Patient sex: F
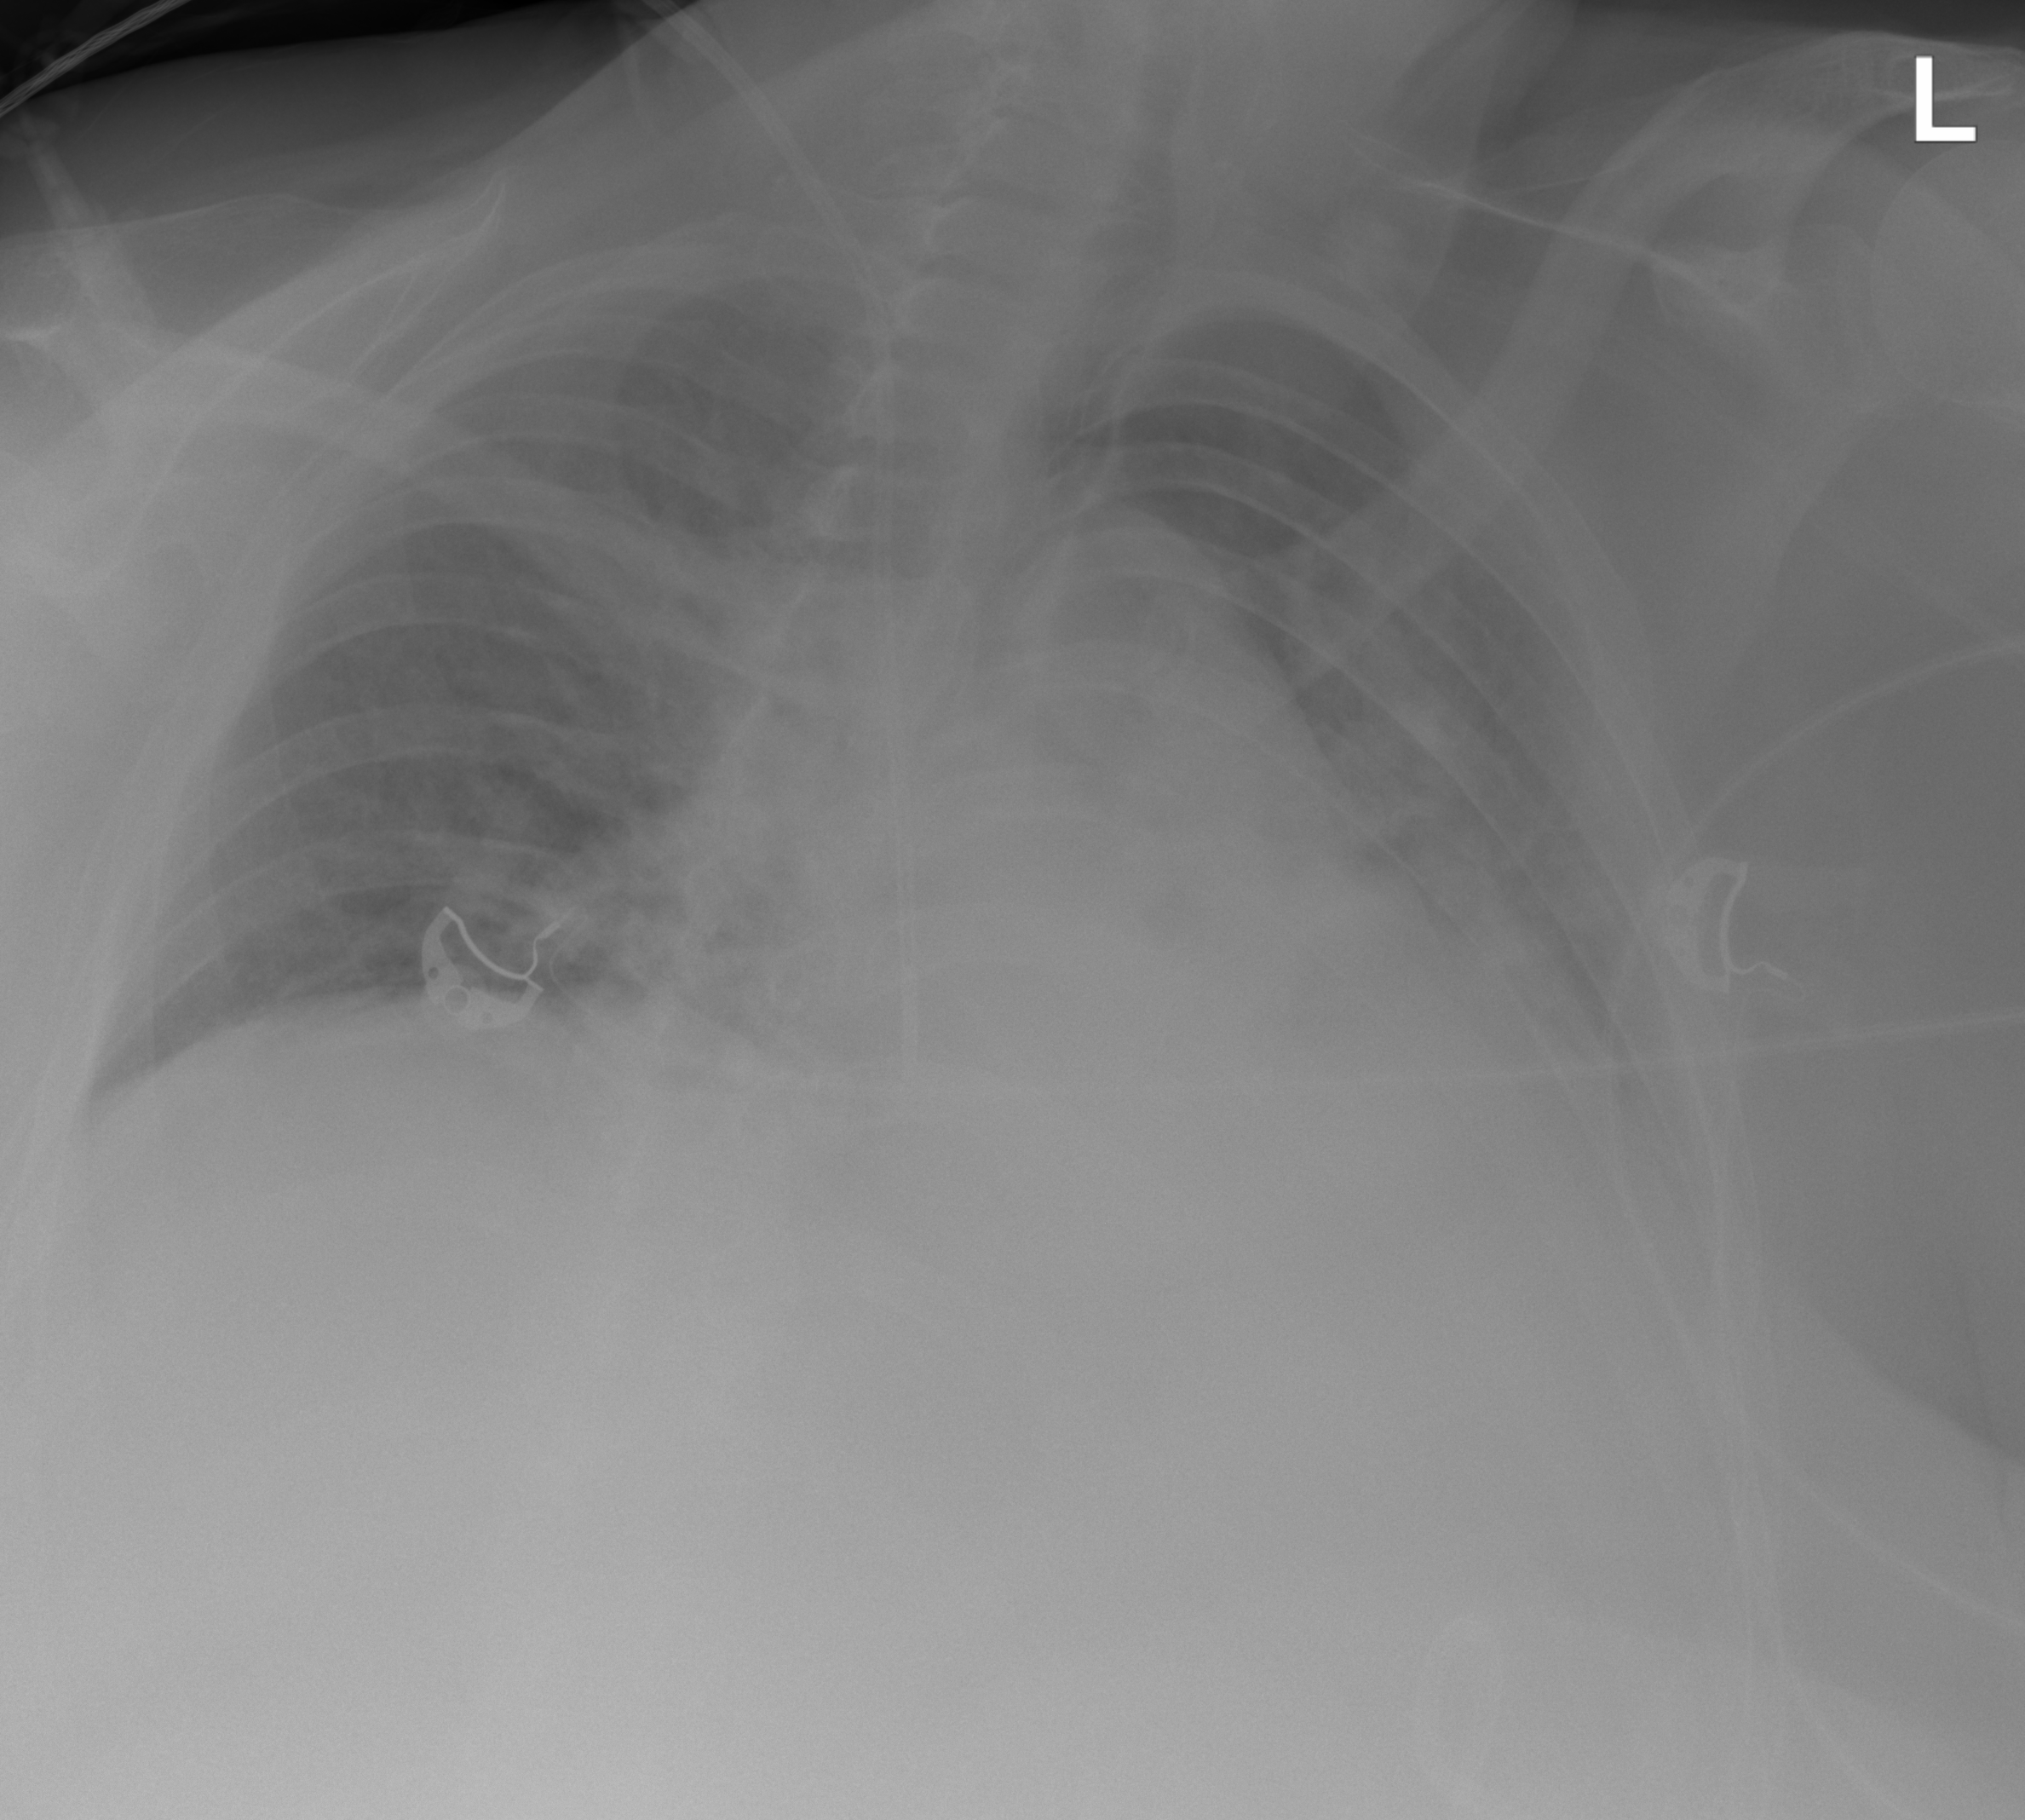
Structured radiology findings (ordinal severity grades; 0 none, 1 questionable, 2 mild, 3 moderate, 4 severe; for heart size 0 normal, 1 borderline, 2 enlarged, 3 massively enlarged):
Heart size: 2
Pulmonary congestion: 2
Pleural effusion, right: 0
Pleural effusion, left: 2
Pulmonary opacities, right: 1
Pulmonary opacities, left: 2
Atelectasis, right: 2
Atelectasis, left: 2